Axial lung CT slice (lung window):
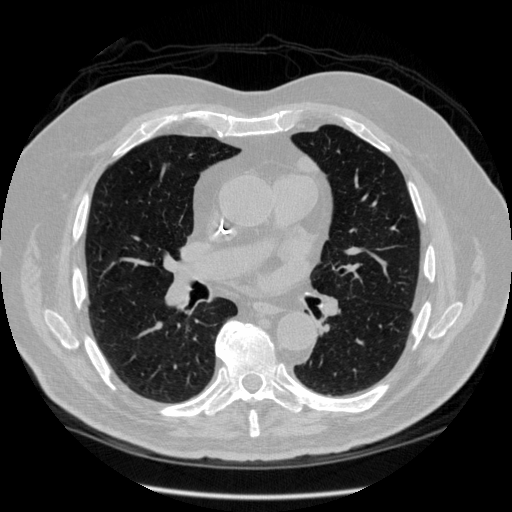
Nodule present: no